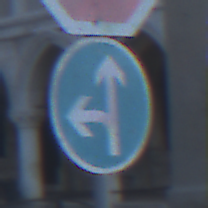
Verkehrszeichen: VorgeschriebeneFahrtrichtungGeradeausOderLinks
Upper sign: Stop
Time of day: Dawn
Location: Outdoor (Urban)
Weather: Clear
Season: NotSpecified
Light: Natural